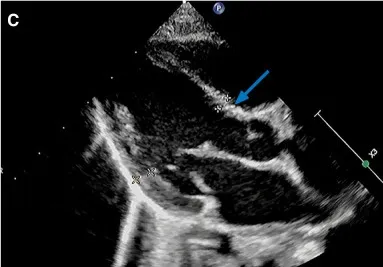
PND 498,PND 1.
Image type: radiology (ultrasound)